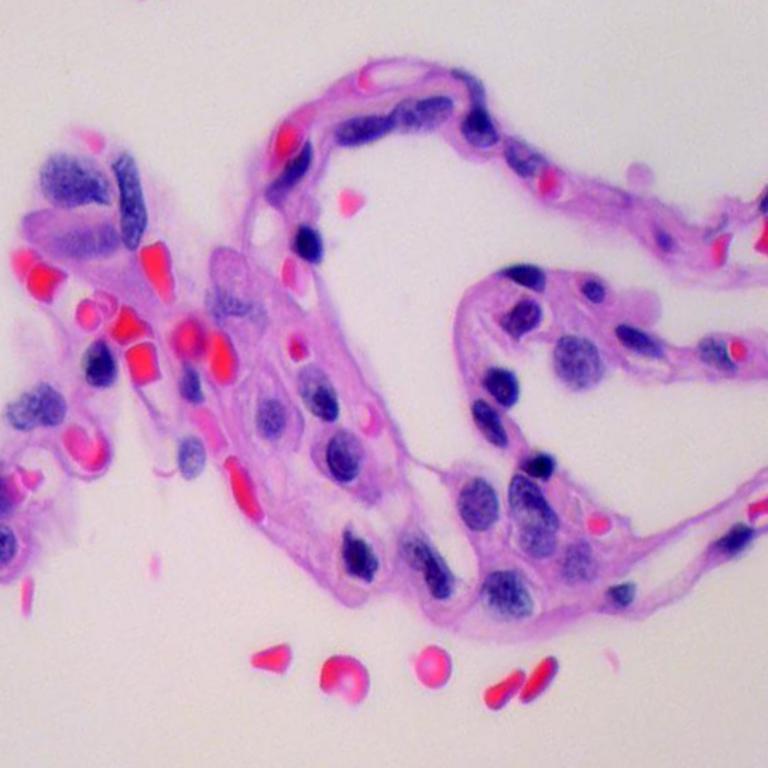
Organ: lung
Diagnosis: benign